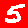
Digit: 5